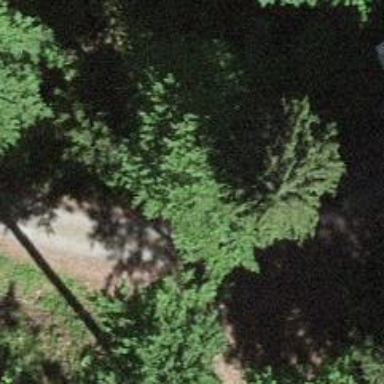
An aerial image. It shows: Culvert tunnel.